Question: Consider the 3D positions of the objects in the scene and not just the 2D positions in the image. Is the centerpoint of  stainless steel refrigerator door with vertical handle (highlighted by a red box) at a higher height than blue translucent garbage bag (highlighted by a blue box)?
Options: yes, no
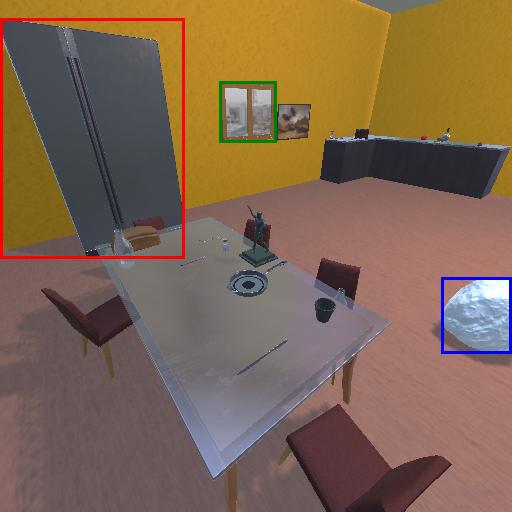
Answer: yes